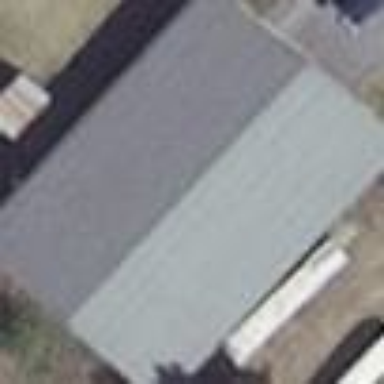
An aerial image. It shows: Hangar building.